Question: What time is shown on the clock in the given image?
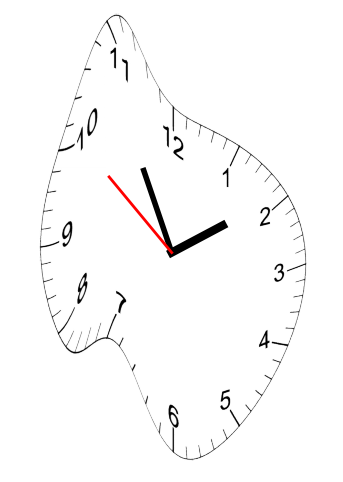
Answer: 01:54:51